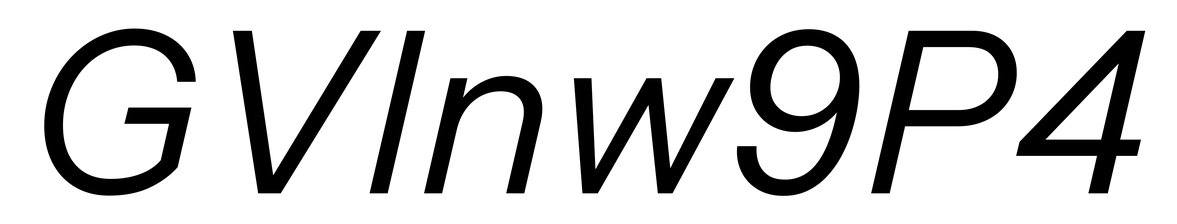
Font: InstrumentSans-Italic_Italic